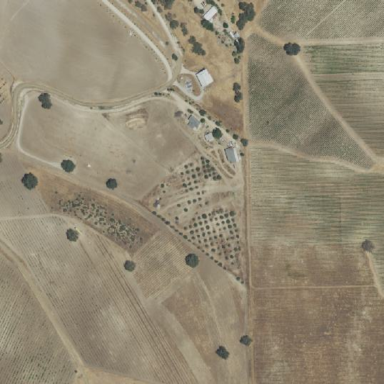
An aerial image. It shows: Orchard.